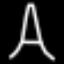
Label: The Eiffel Tower